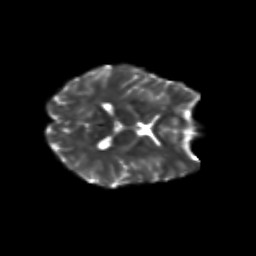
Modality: T2w
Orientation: axial
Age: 23
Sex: female
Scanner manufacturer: siemens
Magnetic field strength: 3 T
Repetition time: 3.5 s
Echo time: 0.113 s